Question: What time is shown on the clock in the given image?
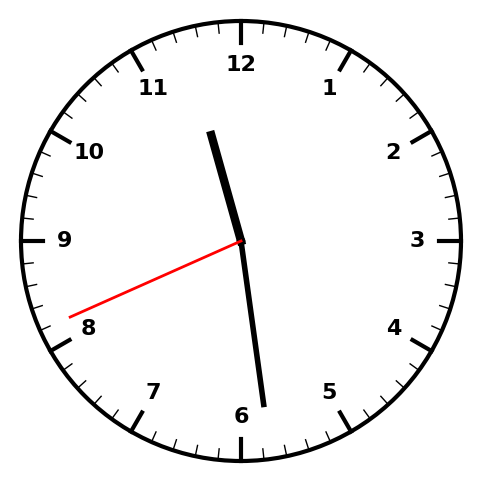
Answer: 11:28:41